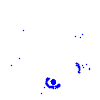
Particle: pion